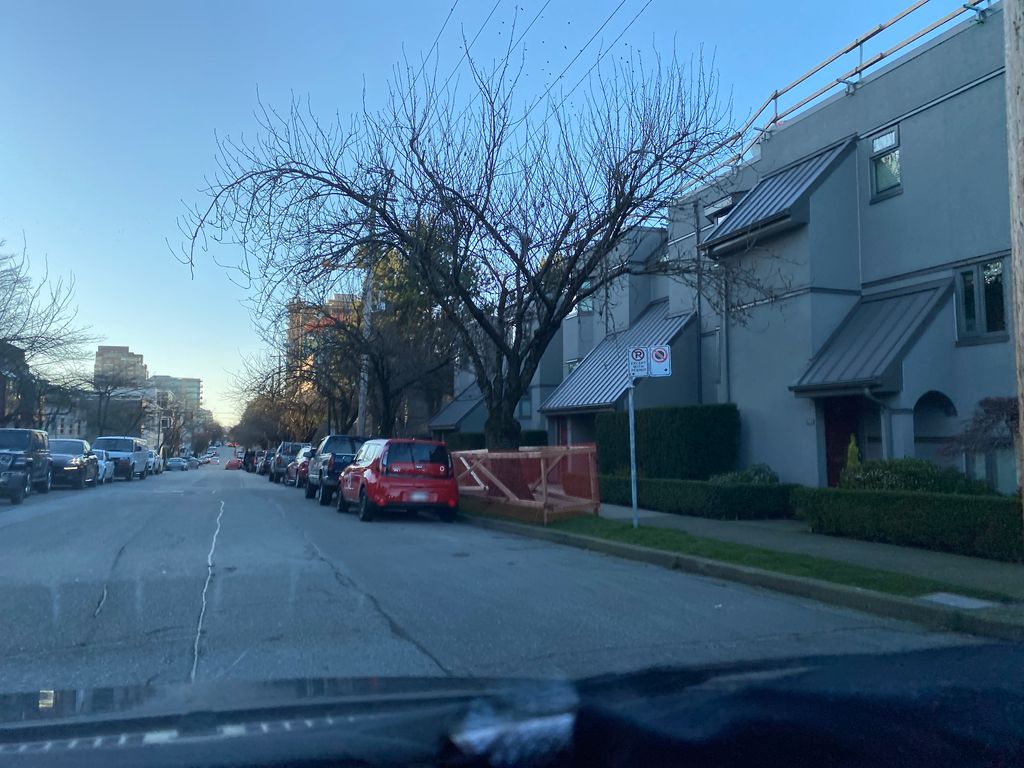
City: vancouver